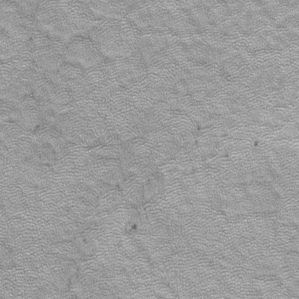
Label: frost